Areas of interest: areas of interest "Commercial service"
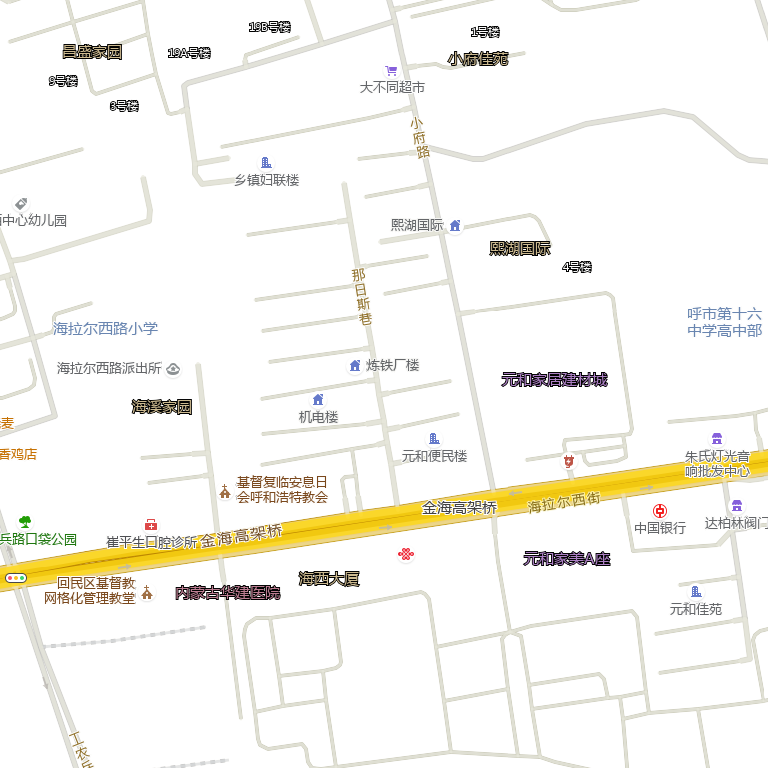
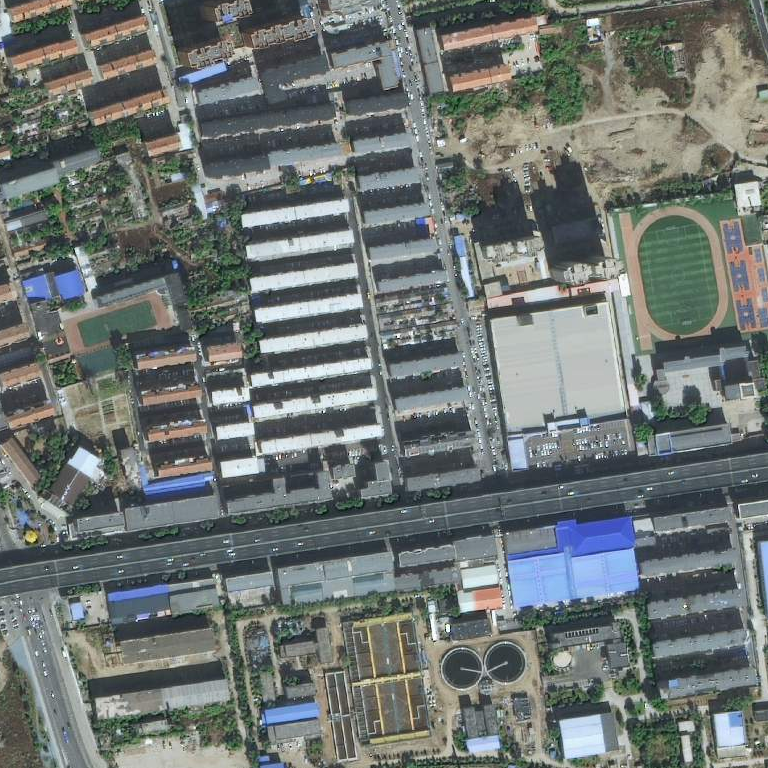